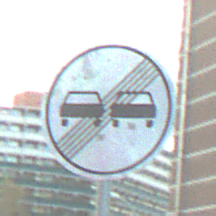
Verkehrszeichen: EndeUeberholverbot
Umgebung: Outdoor, Urban
Tageszeit: MorningAfternoon
Wetter: PartlyCloudy
Licht: Natural
Jahreszeit: NotSpecified
Kontrast: LowContrast